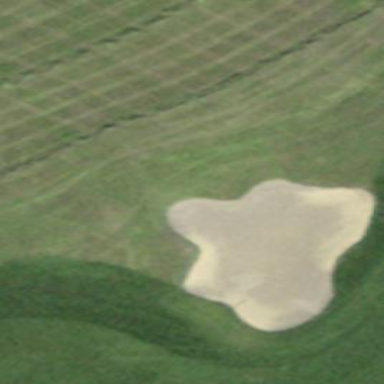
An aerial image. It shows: Sand bunker on golf course.